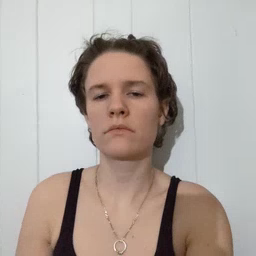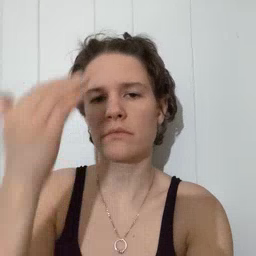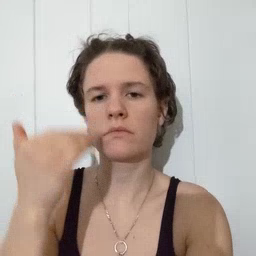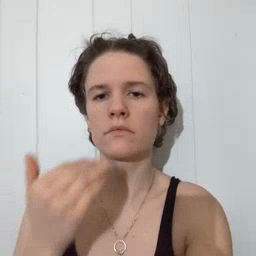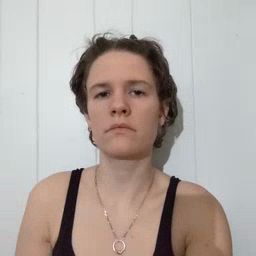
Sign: head